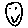
Label: smiley face